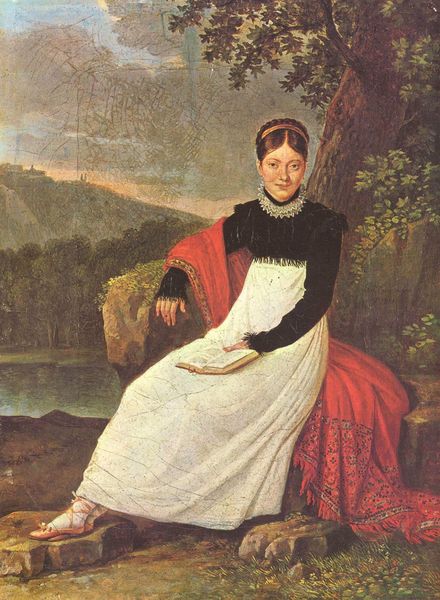
Titel: Porträt der Königin Caroline in der Tracht einer napolitanischen Bäuerin
Künstler: Giuseppe Cammarano
Standort: Napoli
Institution: Museo Napoleonico
Schlagwörter: baum, berg, blätter, felsen, fuß, gewitter, hand, himmel, kopf, laub, meer, umhang, wasser, weiß, wolken, bäume, fluss, grün, landschaft, mädchen, ocker, see, sitzen, teich, ufer, äste, abend, frau, frisur, geste, grau, haar, hintergrund, kleid, nase, schwarz, blick, dame, gebäude, gras, gürtel, rot, tuch, wolke, beige, rock, augen, falten, gesicht, kragen, lang, mensch, samt, stein, steine, ärmel, bildnis, halskrause, hände, portrait, porträt, bach, dämmerung, hügel, natur, stamm, gewässer, boden, auge, bestickt, gold, haare, pose, sitzend, stickerei, stoff, decke, saum, tänzerin, frontal, haarreif, mittelscheitel, rosa, scheitel, seide, wald, anhöhe, bewölkt, lächeln, schleppe, schürze, dutt, küste, schrift, papier, armlehne, sitz, schuhe, berge, fels, gebirge, kette, sonnenuntergang, violett, weis, haarband, romantik, sturm, unwetter, zopf, lesen, angelehnt, deutsch, sandalen, hochsteckfrisur, schoß, perlenkette, stola, abendrot, strümpfe, buch, literatur, haarkranz, schuh, krause, tracht, biedermeier, gestus, sandale, seiten, portät, geflochten, rinde, schnürschuhe, eiche, spitzenkragen, lesend, baumrinde, leserin, empire, aufgeschlagen, sitzportrait, sitzporträt, steinbank, stoss, geischt, spitzkragen, flechtfrisur, gelesen, felsstück, das ist blöd kein bild zu sehe, ochsteckfrisur, schsarz, umhang tuch, buch in der hand, beidermaier, lanaftdsch